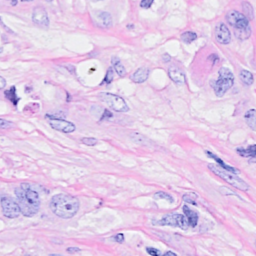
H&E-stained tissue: Breast